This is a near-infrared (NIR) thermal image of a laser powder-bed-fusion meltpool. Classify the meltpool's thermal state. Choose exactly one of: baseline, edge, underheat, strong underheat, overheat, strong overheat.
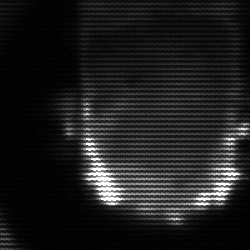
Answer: baseline